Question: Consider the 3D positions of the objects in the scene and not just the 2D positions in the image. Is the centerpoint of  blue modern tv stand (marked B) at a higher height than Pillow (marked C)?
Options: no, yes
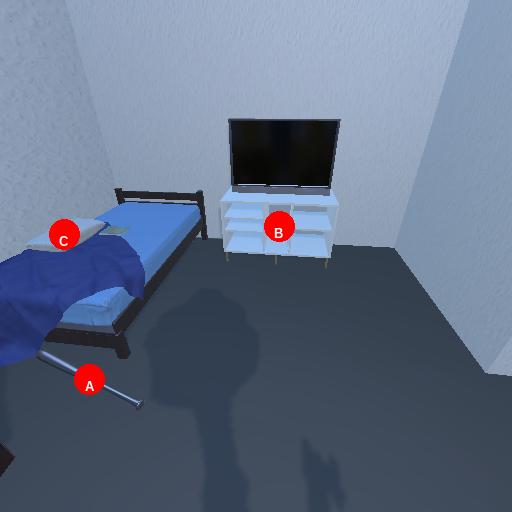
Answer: no